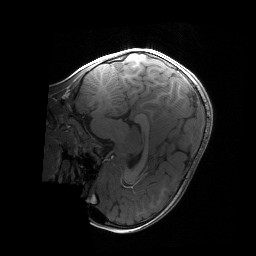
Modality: T1w
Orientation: sagittal
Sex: female
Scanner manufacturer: siemens
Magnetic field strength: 3 T
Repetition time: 1.9 s
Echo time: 0.00243 s